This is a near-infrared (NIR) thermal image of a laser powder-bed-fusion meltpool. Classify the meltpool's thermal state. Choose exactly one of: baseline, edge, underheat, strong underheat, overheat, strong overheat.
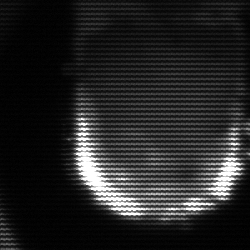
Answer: baseline